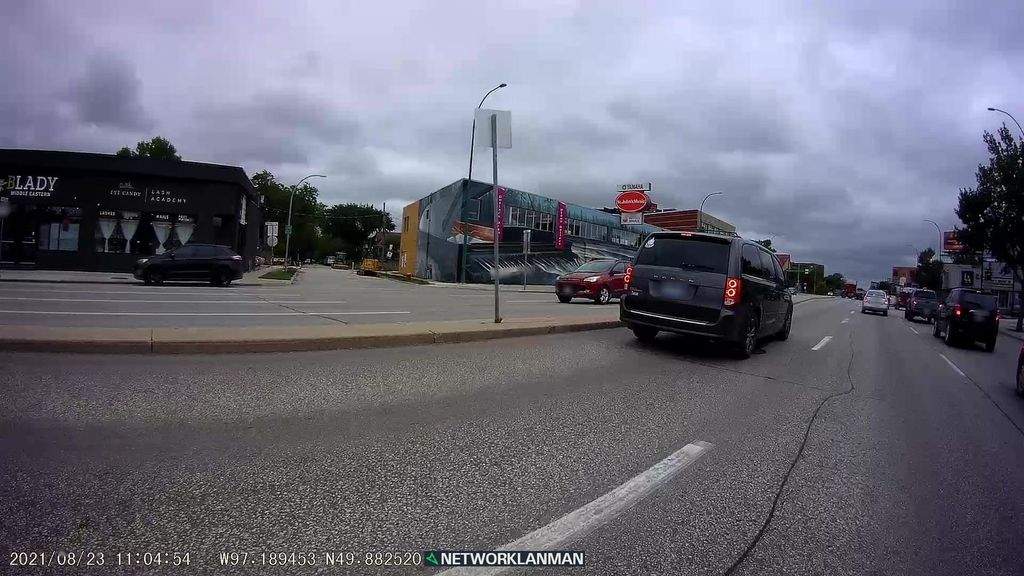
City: winnipeg